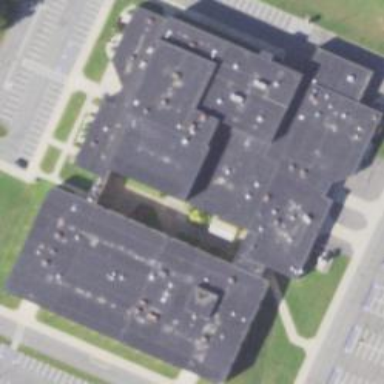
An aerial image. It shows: School building.